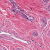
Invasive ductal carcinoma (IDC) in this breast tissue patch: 0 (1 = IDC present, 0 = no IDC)